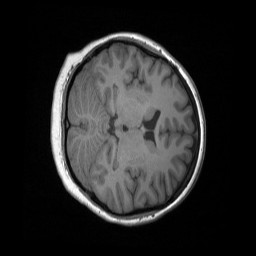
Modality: T1w
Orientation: axial
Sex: female